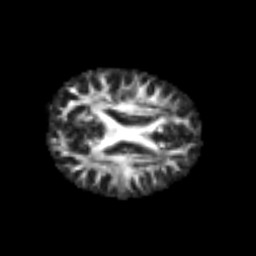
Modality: FA
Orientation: axial
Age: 25
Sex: male
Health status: healthy